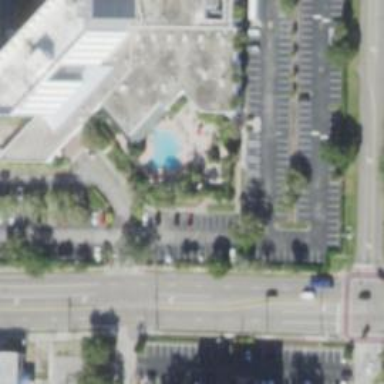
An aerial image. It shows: Hotel building.